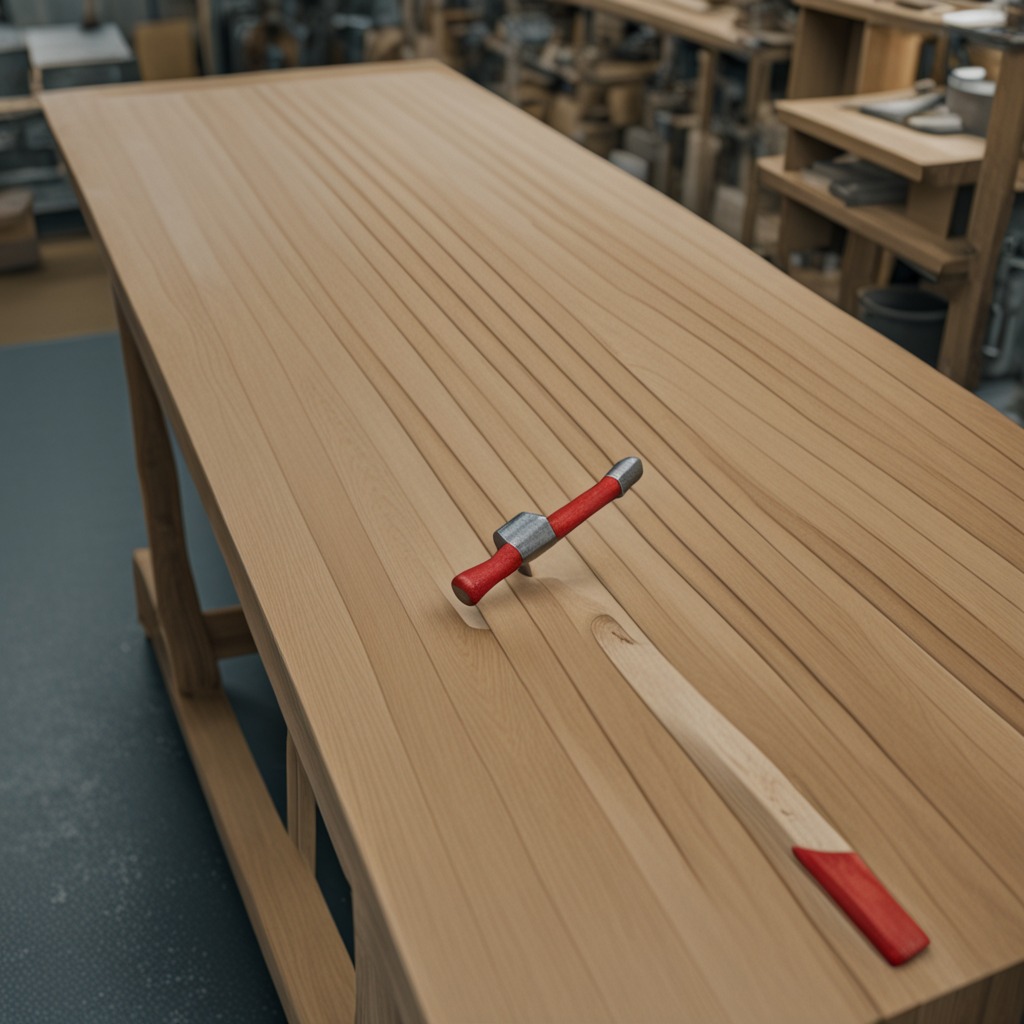
A hammer is lying on a workbench inside a coastal fishing gear workshop.